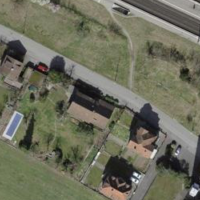
EUNIS habitat code: 54
Species observed at this site:
Corylus avellana